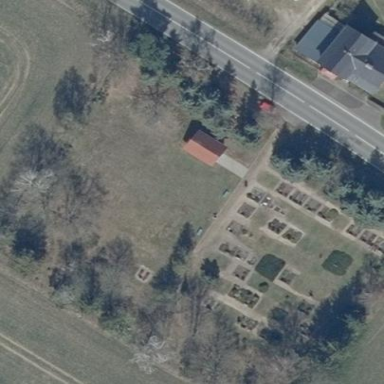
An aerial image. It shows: Cemetery.